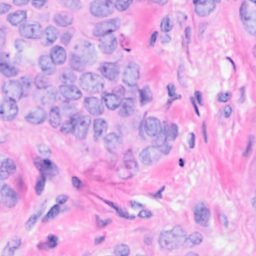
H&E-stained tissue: Breast